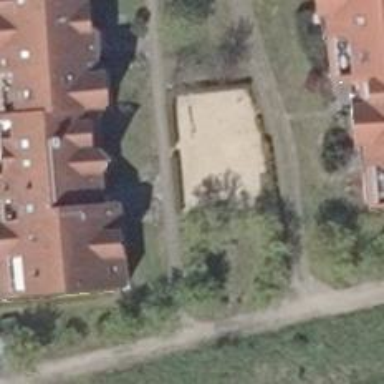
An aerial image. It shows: Springy playground.